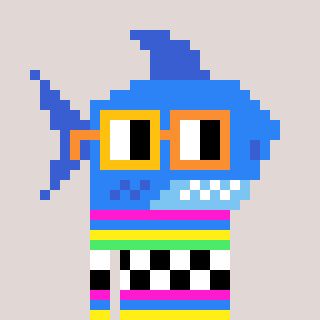
a pixel art character with square yellow and orange glasses, a shark-shaped head and a teal-colored body on a warm background